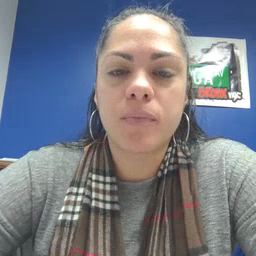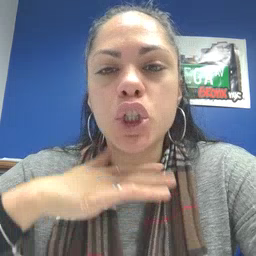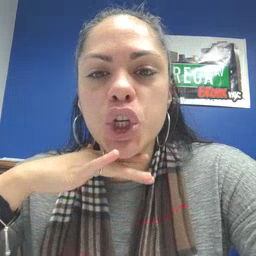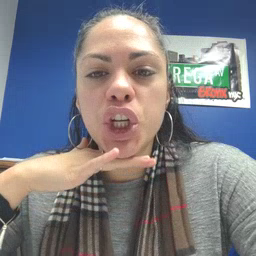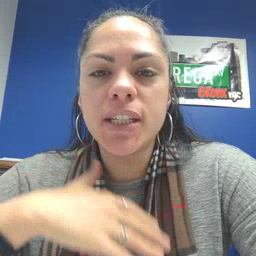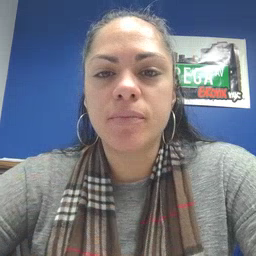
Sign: dirty